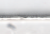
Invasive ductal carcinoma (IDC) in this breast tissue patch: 0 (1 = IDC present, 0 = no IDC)